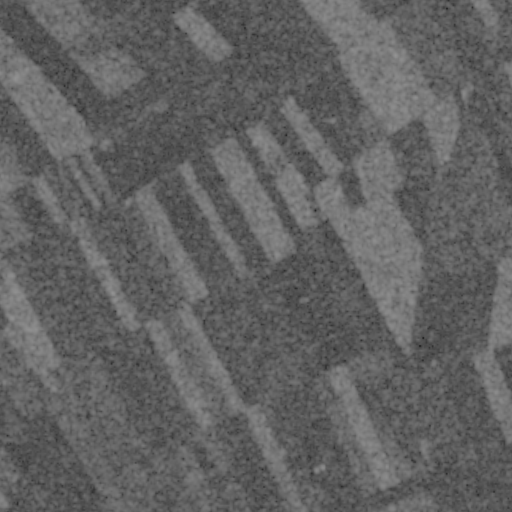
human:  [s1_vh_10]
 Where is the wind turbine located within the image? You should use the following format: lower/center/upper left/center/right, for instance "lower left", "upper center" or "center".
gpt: The wind turbine is located in the lower right of the image.
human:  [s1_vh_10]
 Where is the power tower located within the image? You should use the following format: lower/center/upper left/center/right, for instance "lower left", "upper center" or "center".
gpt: There is no power tower in the image.

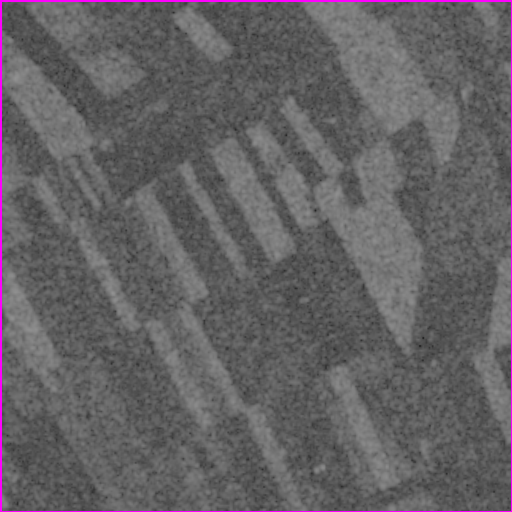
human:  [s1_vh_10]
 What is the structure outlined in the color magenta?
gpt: The structure outlined in magenta is a crop field.
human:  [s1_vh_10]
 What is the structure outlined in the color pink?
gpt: There is no pink outline.